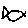
Label: fish